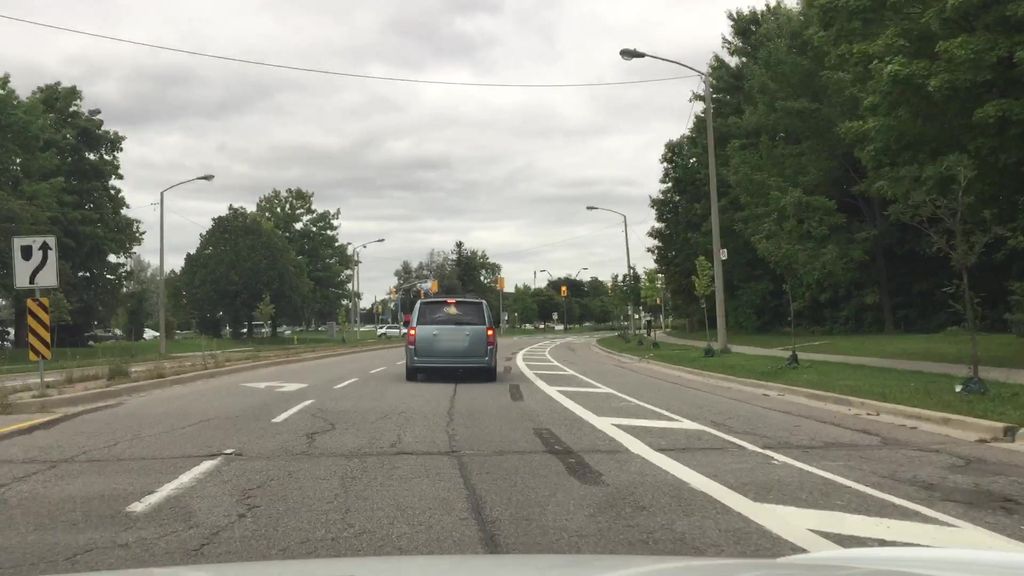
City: toronto